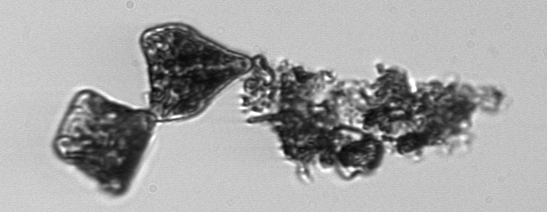
Label: Biddulphia